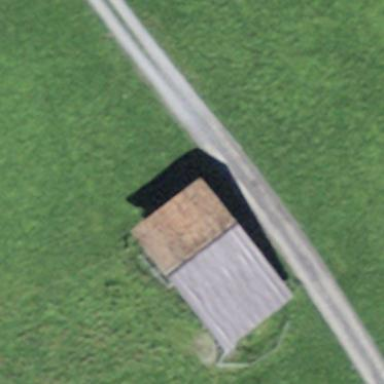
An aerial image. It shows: Barn.